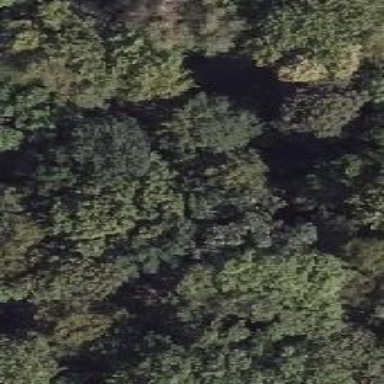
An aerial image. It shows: Mixed woodland area with various types of leaves.